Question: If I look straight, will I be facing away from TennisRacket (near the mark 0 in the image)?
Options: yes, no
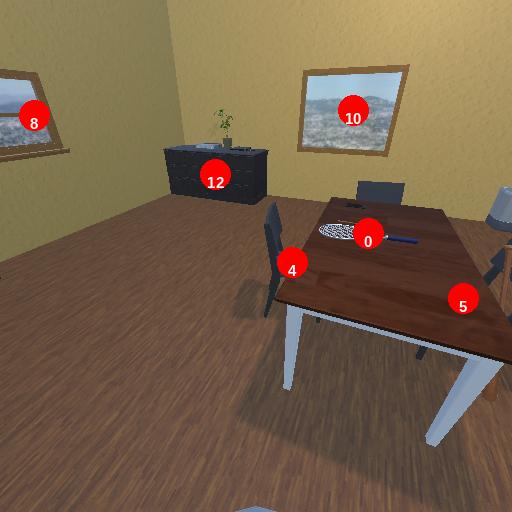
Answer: yes